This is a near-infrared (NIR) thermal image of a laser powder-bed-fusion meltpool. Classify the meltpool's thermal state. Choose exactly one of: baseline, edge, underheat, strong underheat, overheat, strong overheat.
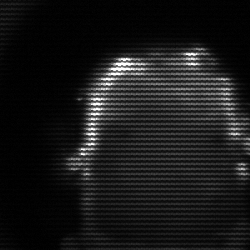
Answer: baseline